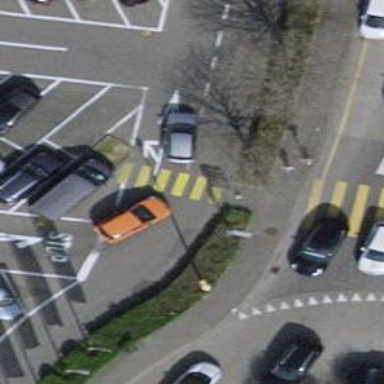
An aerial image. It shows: Uncontrolled zebra crossing on the road.